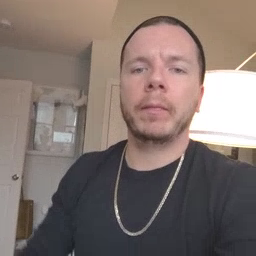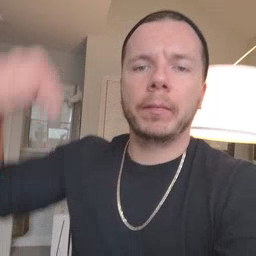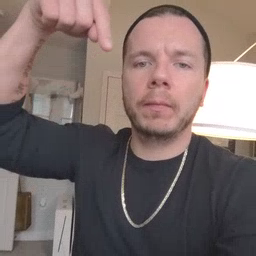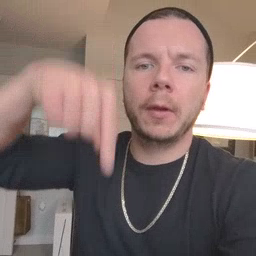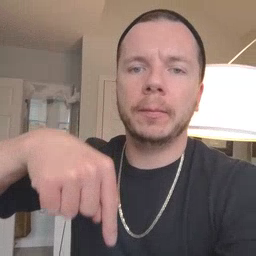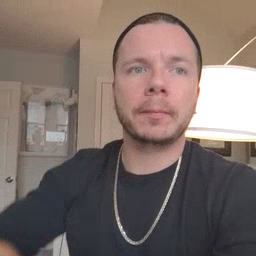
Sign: down